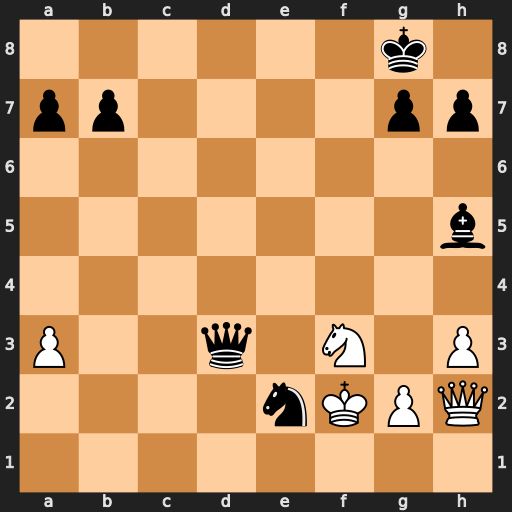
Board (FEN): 6k1/pp4pp/8/7b/8/P2q1N1P/4nKPQ/8
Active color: w
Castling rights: -
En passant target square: -
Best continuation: Qb8+ Kf7 Ne5+ Ke6 Nxd3